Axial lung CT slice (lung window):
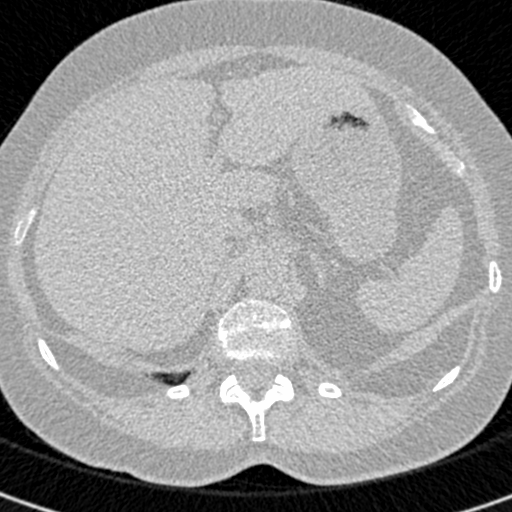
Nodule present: no